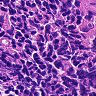
Metastatic tissue present: no